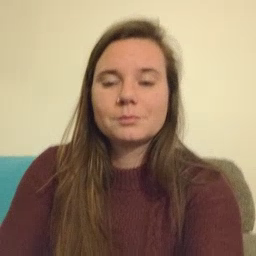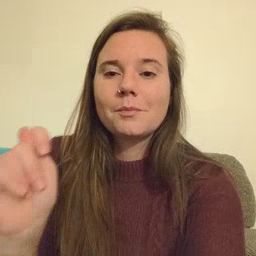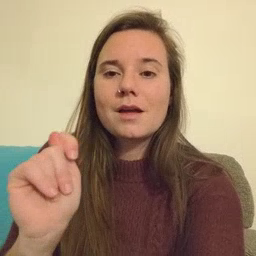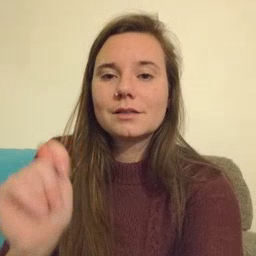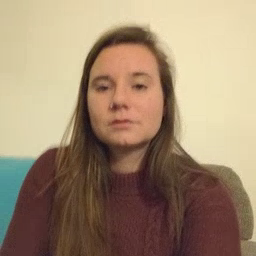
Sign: potty